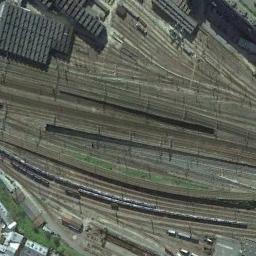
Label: railway